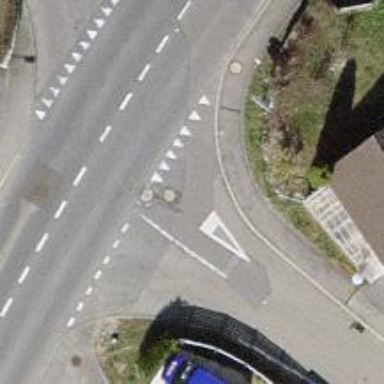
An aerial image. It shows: Road with "give way" sign.